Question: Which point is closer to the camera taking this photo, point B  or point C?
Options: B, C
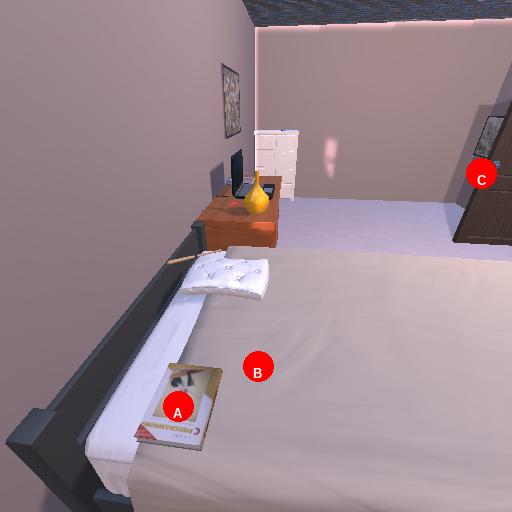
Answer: B